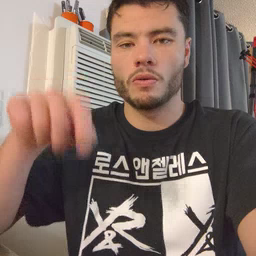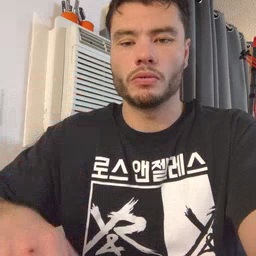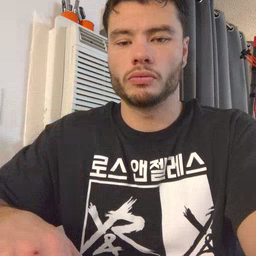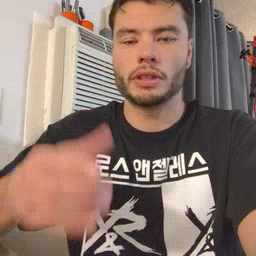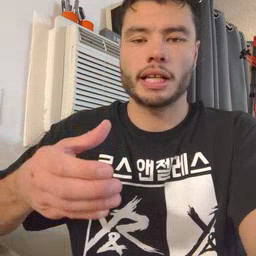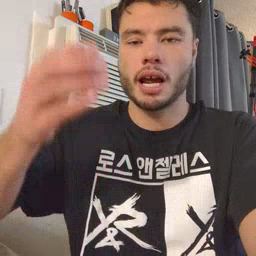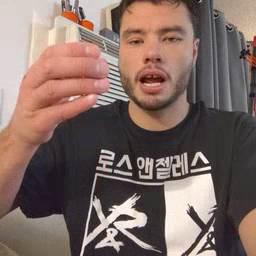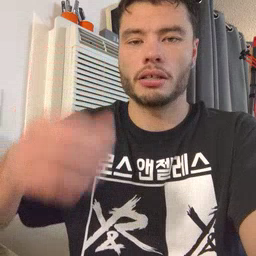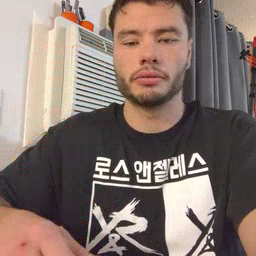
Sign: can